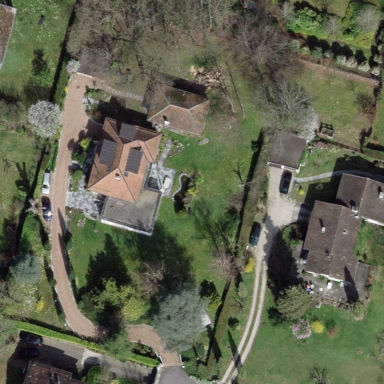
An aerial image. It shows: Garden enclosed by fence.